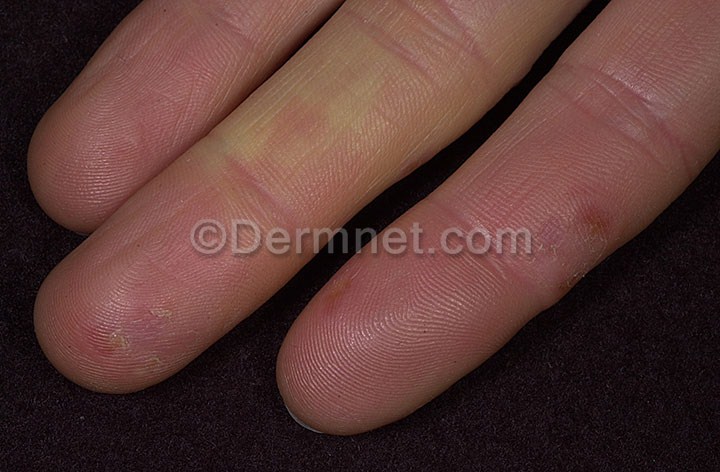
Disease: Lupus and other Connective Tissue diseases